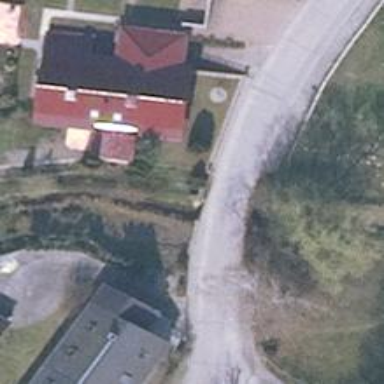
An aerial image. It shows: Residential road with concrete surface. There is separate sidewalk.